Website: apple-inc
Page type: cart
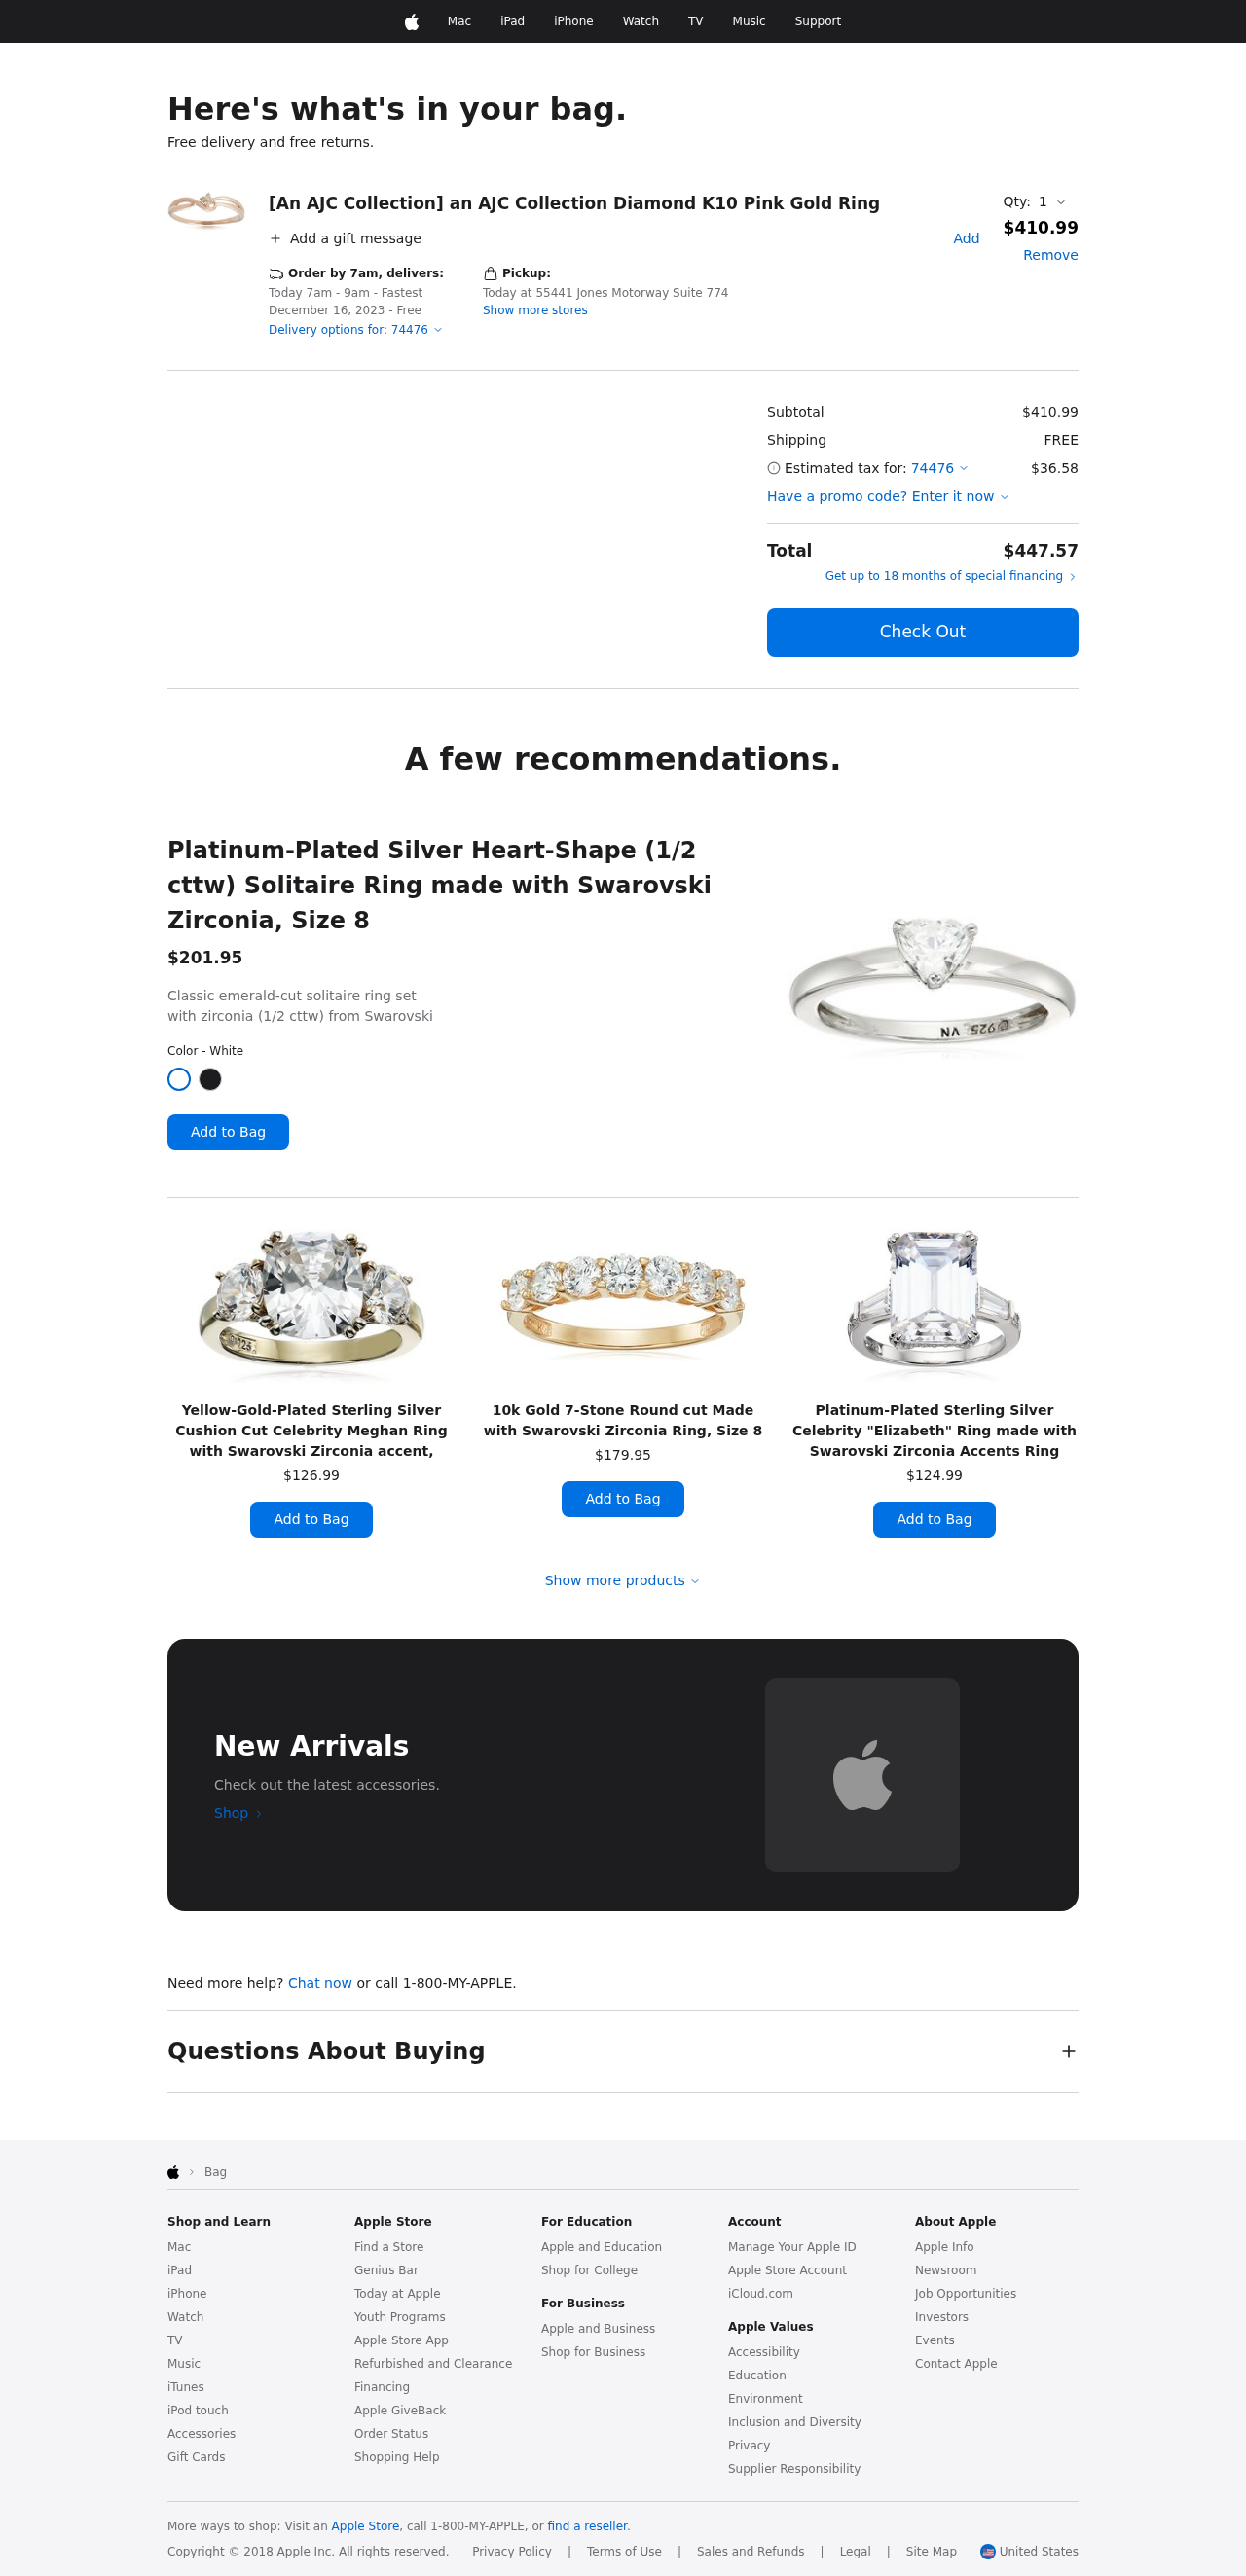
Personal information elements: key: PII_LOCATION1_STREET
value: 55441 Jones Motorway Suite 774
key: PII_POSTCODE
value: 74476
Product elements: key: PRODUCT1_NAME
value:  [An AJC Collection] an AJC Collection Diamond K10 Pink Gold Ring
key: PRODUCT1_PRICE
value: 410.99
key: PRODUCT1_QUANTITY
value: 1
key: PRODUCT2_DESC
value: Classic emerald-cut solitaire ring set with zirconia (1/2 cttw) from Swarovski
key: PRODUCT2_NAME
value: Platinum-Plated Silver Heart-Shape (1/2 cttw) Solitaire Ring made with Swarovski Zirconia, Size 8
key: PRODUCT2_PRICE
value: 201.95
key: PRODUCT3_NAME
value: Yellow-Gold-Plated Sterling Silver Cushion Cut Celebrity Meghan Ring with Swarovski Zirconia accent,
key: PRODUCT3_PRICE
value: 126.99
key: PRODUCT4_NAME
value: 10k Gold 7-Stone Round cut Made with Swarovski Zirconia Ring, Size 8
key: PRODUCT4_PRICE
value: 179.95
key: PRODUCT5_NAME
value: Platinum-Plated Sterling Silver Celebrity "Elizabeth" Ring made with Swarovski Zirconia Accents Ring
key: PRODUCT5_PRICE
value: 124.99
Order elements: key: ORDER_SHIPPING_DATE
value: Today 7am - 9am
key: ORDER_DELIVERY_DATE
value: December 16, 2023
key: ORDER_SUBTOTAL
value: $410.99
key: ORDER_SHIPPING_COST
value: FREE
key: ORDER_TAX
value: $36.58
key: ORDER_TOTAL
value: $447.57